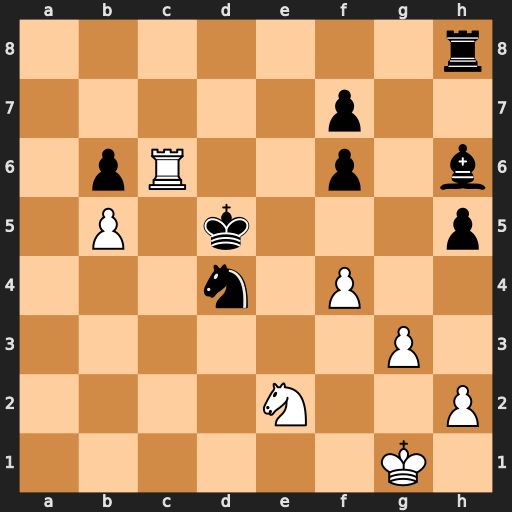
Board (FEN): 7r/5p2/1pR2p1b/1P1k3p/3n1P2/6P1/4N2P/6K1
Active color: w
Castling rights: -
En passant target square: -
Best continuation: Nc3#